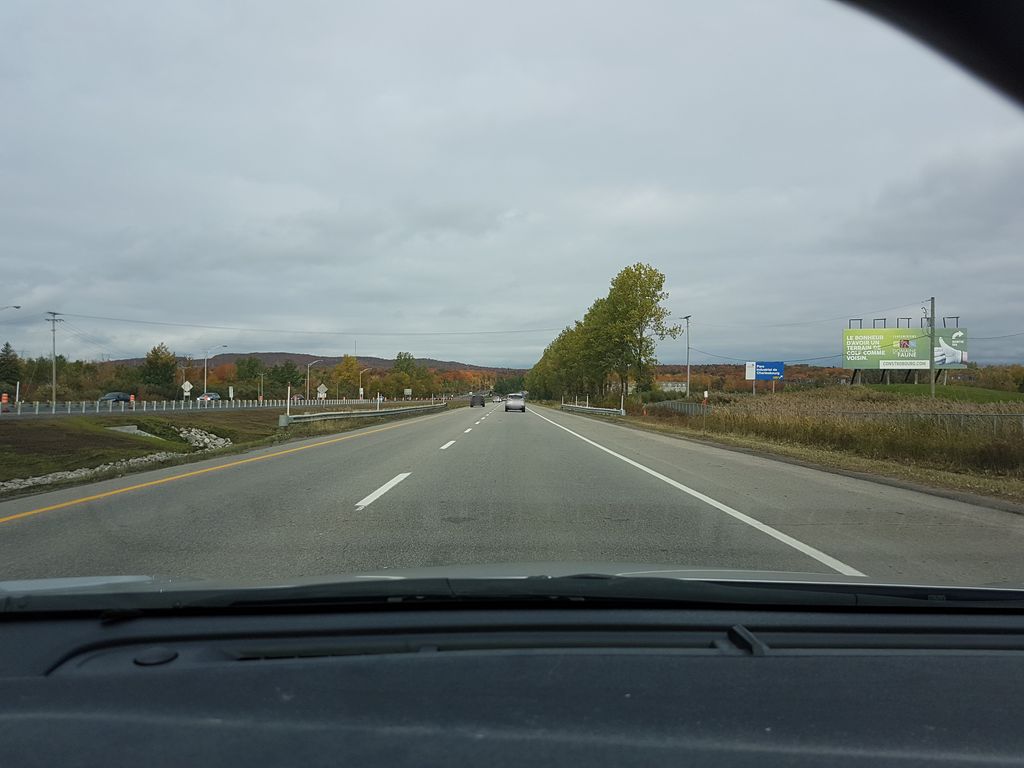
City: quebec_city